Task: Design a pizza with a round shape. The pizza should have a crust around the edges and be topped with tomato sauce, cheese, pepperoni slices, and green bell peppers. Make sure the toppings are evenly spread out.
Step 358:
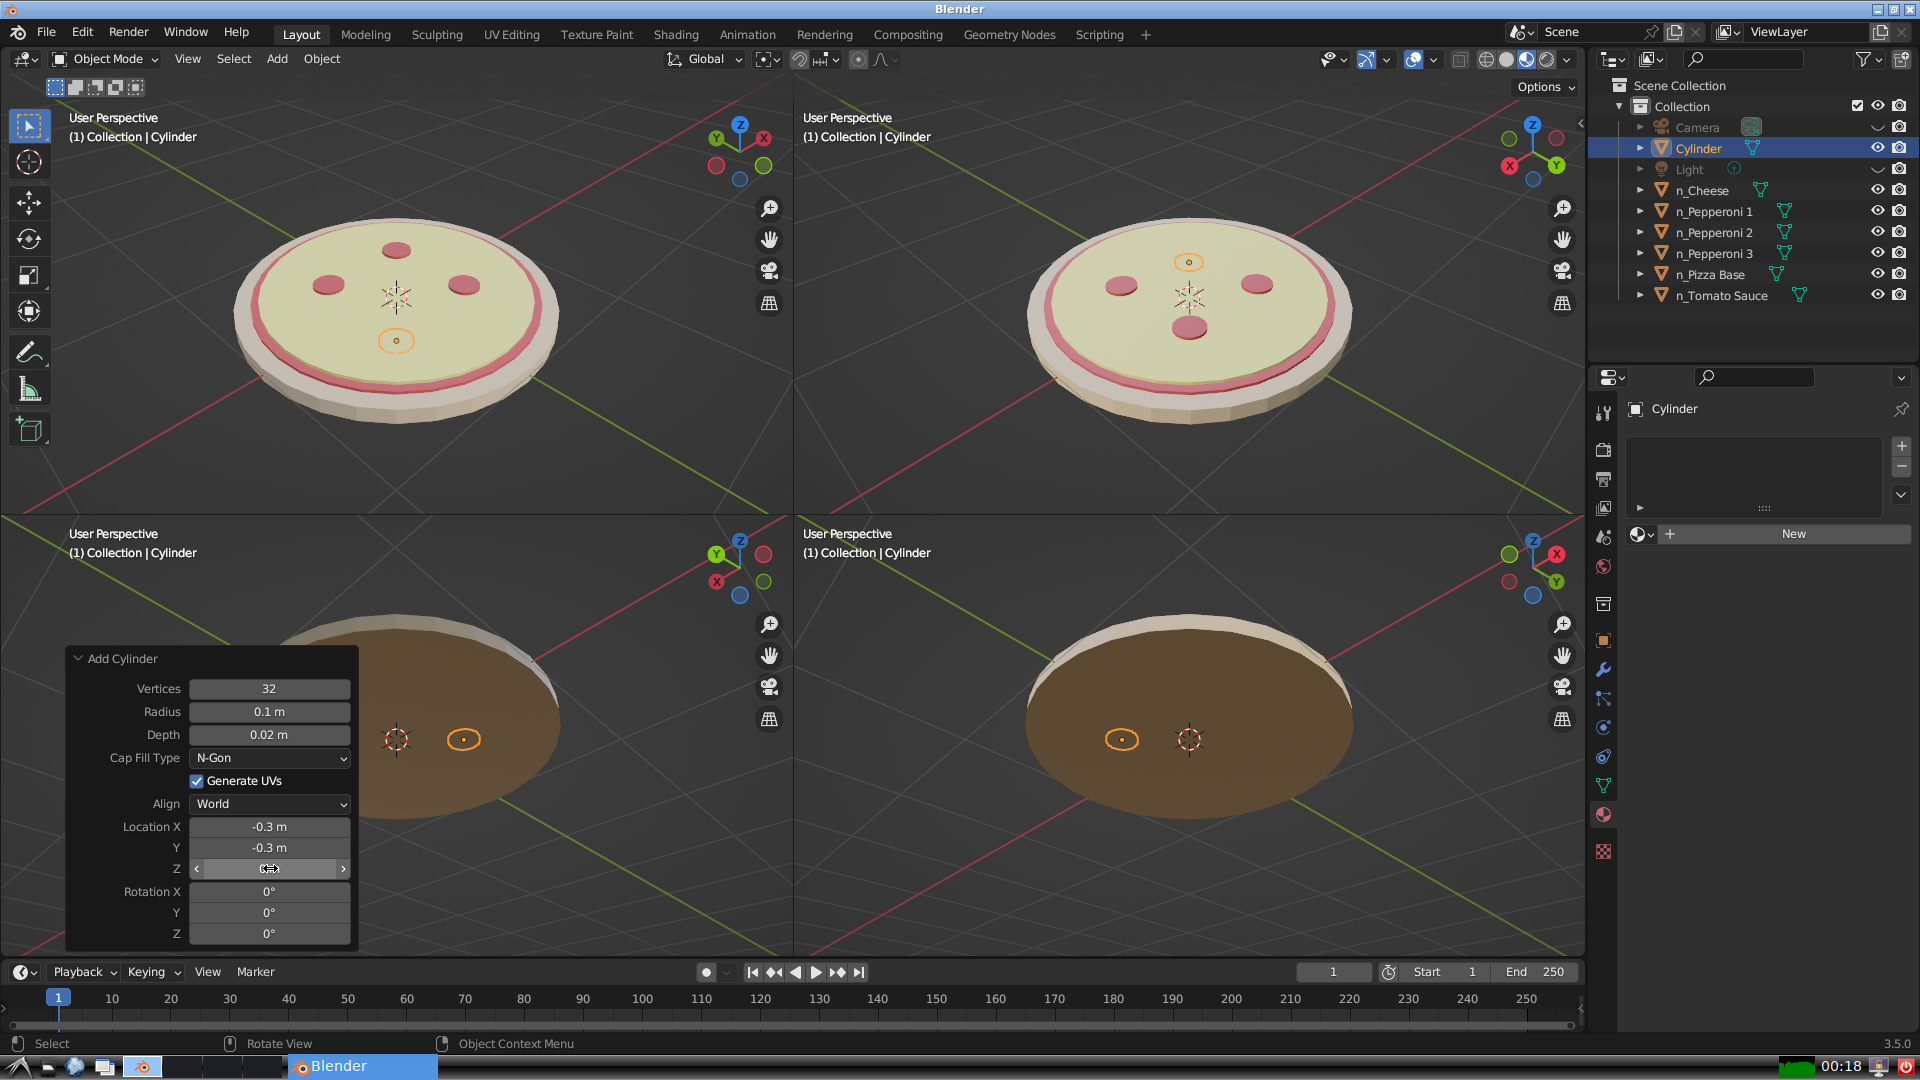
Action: click: no